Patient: sex M, age 68
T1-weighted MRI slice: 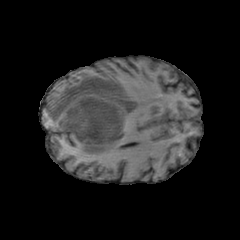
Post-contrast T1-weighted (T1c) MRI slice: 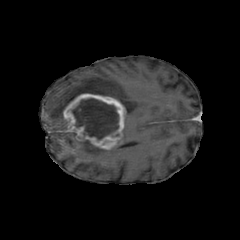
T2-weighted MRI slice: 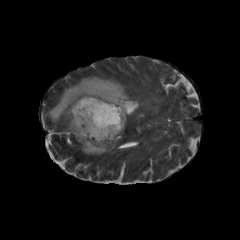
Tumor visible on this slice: yes
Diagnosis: Glioblastoma, IDH-wildtype
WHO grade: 4